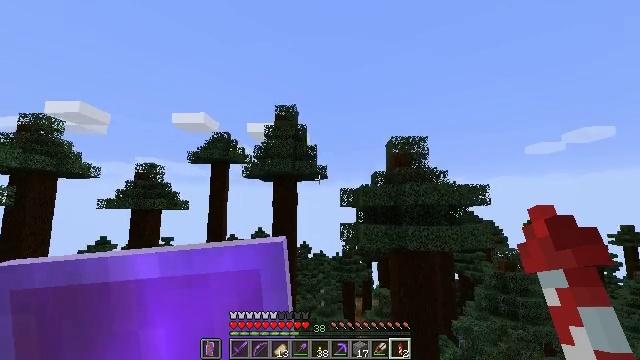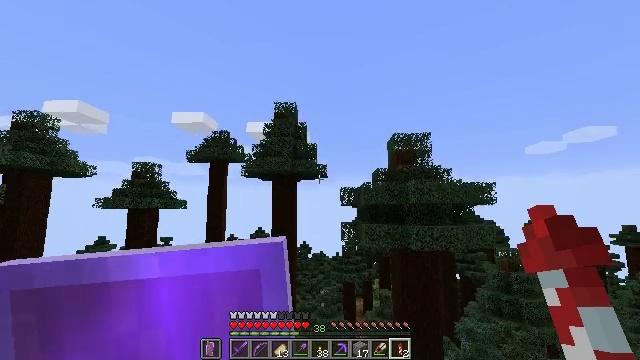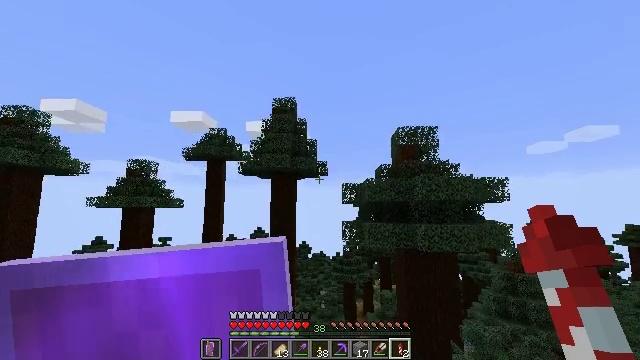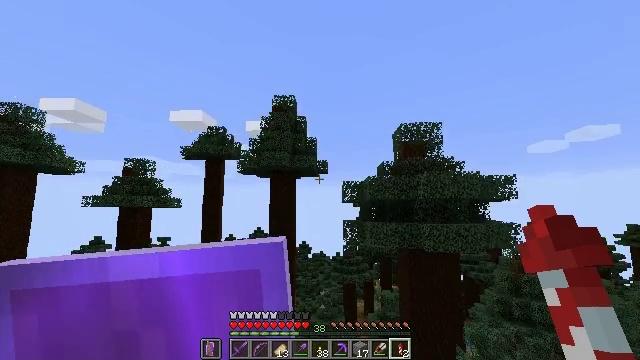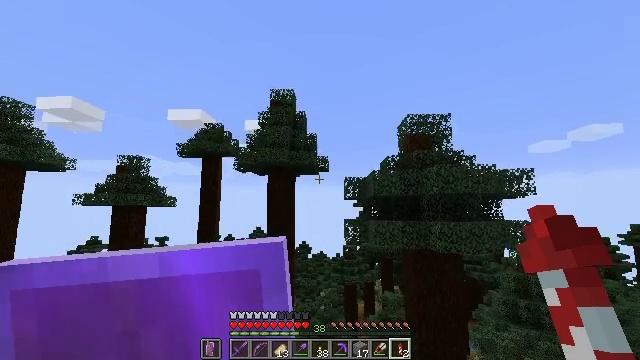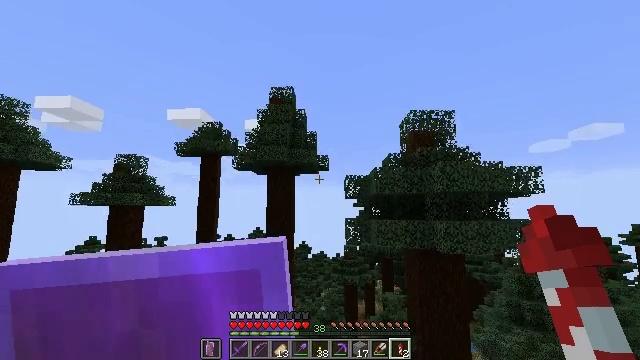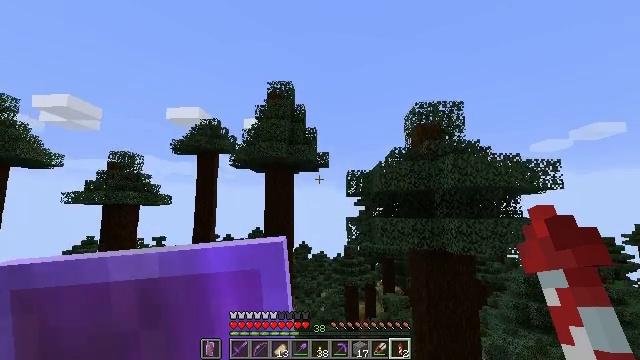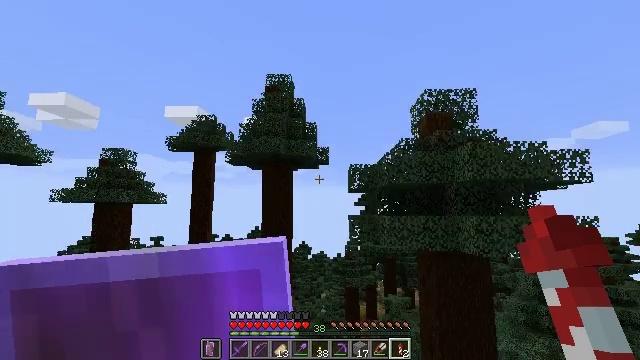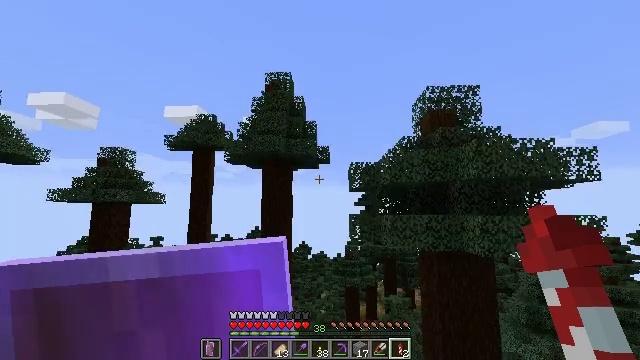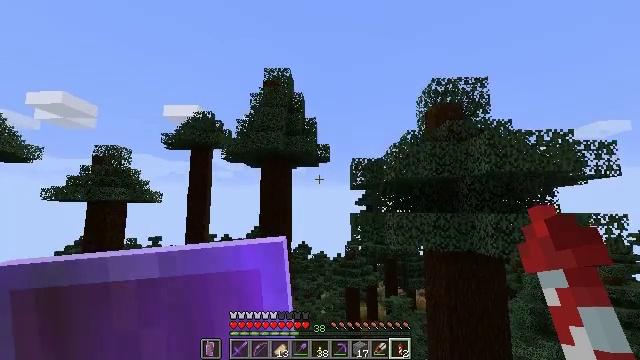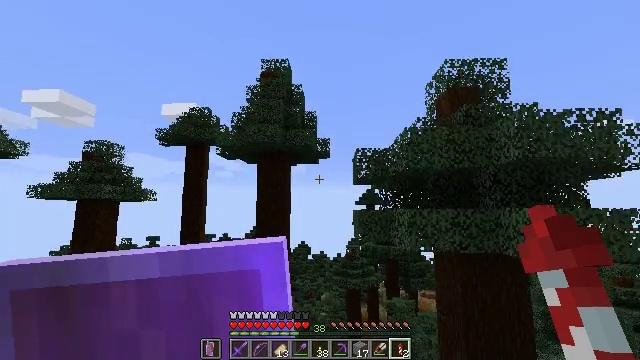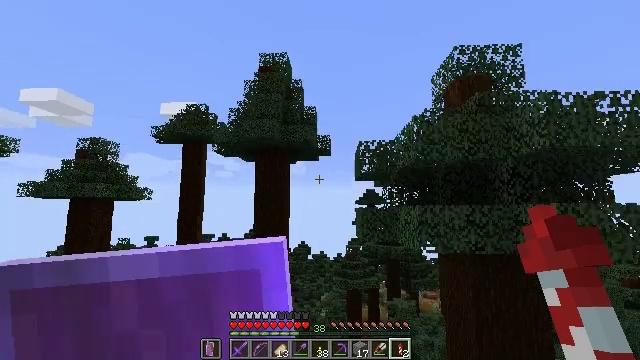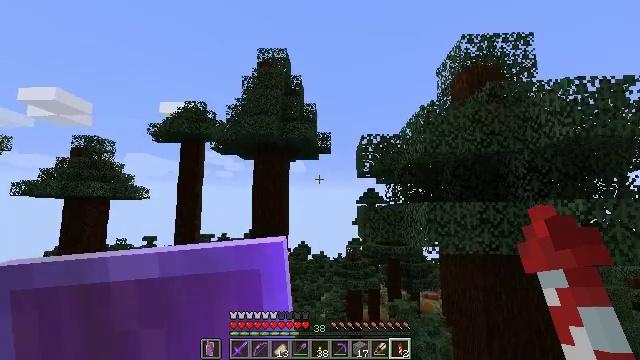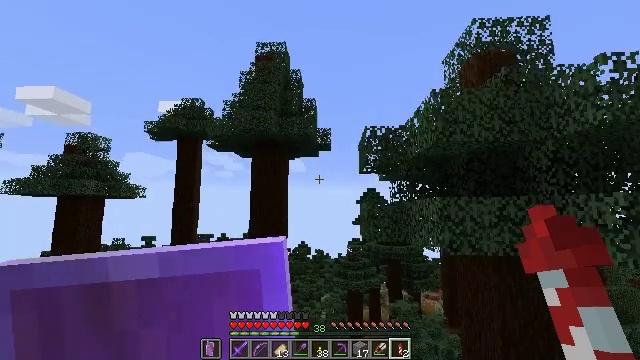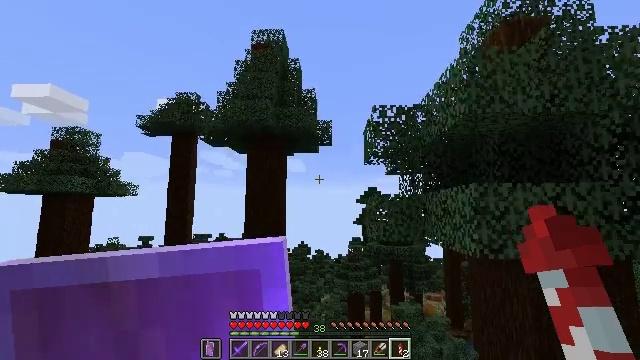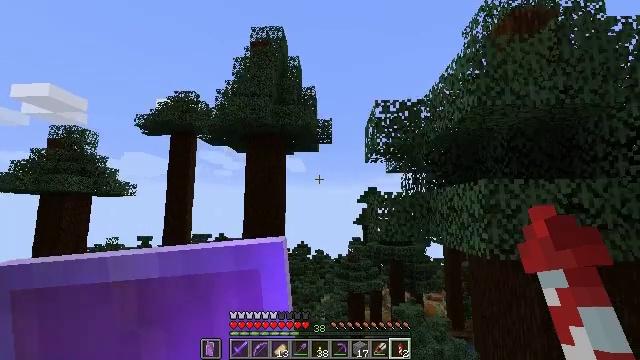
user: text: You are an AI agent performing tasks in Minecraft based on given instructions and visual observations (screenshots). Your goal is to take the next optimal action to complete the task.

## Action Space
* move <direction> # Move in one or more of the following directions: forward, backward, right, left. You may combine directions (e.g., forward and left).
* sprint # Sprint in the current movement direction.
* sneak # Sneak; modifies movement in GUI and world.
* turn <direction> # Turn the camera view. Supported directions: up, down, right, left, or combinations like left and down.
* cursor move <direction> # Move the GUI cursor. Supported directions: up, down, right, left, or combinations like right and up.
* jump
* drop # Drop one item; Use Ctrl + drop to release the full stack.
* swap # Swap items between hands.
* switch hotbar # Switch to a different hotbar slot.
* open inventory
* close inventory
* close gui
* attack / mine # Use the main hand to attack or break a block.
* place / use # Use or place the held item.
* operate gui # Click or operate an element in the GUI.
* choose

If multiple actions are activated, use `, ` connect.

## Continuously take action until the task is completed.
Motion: motion action
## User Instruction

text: Drop oak leaves.
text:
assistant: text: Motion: no_op
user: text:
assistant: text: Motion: no_op
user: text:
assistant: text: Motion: no_op
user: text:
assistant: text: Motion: no_op
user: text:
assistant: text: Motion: no_op
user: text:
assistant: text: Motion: no_op
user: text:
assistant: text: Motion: no_op
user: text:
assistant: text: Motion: no_op
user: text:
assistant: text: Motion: no_op
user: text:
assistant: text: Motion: no_op
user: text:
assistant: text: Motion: no_op
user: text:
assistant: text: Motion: no_op
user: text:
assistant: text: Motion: no_op
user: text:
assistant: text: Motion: no_op
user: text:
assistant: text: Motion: no_op
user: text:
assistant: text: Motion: no_op
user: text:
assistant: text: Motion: no_op
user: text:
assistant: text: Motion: no_op
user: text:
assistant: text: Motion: no_op
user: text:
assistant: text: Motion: no_op
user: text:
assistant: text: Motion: no_op
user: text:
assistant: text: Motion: no_op
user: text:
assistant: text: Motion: no_op
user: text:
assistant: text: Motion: no_op
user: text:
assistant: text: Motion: no_op
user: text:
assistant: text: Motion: no_op
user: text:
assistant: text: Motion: use / place
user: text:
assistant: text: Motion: use / place
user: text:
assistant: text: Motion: use / place
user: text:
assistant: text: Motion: no_op